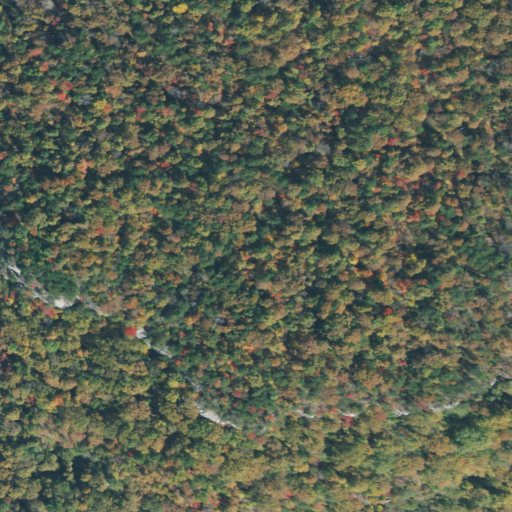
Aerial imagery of cape in Tennessee named Davis Point containing deciduous forest, mixed forest, and evergreen forest